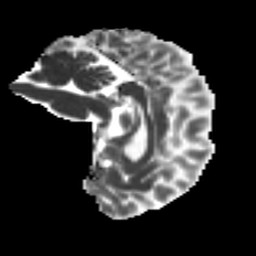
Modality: MD
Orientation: sagittal
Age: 30
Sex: female
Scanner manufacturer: ge
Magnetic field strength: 3 T
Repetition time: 7.8 s
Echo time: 0.061 s